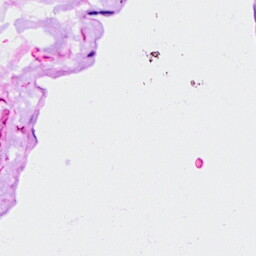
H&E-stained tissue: Ovarian